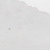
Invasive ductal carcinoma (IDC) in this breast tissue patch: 0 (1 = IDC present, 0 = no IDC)